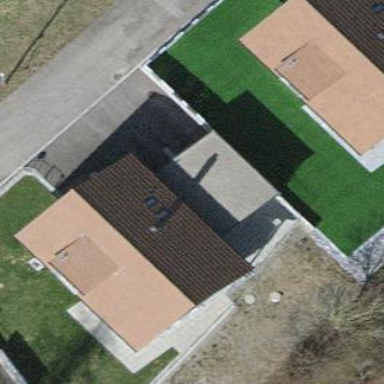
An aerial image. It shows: Flat-roofed garage.